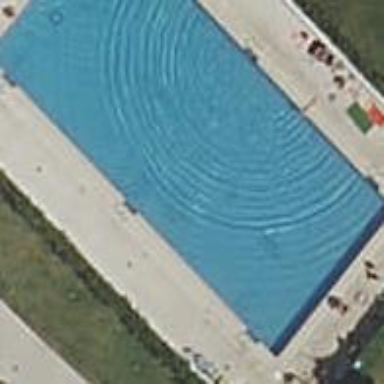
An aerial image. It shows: Swimming pool located in leisure land.